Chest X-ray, PA view. Patient: 58 years old, sex F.
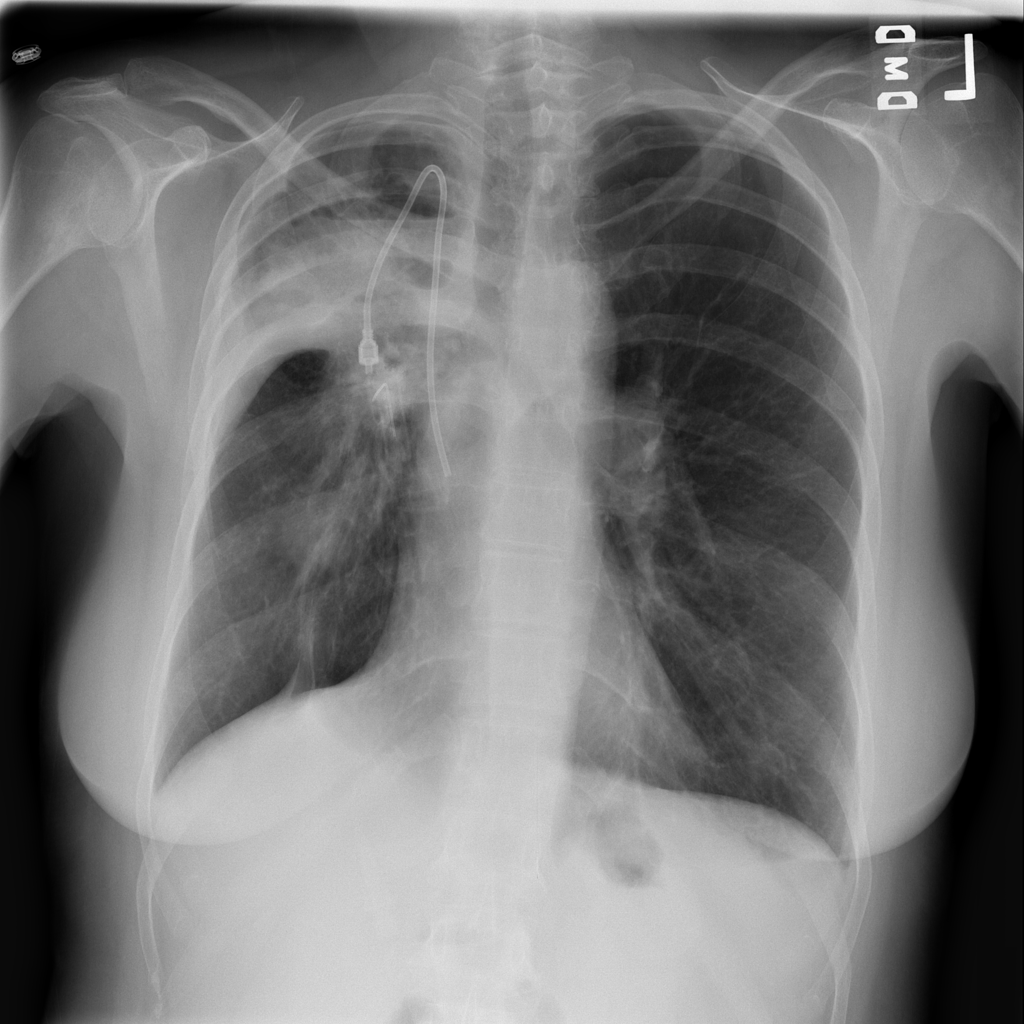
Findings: Atelectasis, Fibrosis, Infiltration, Mass